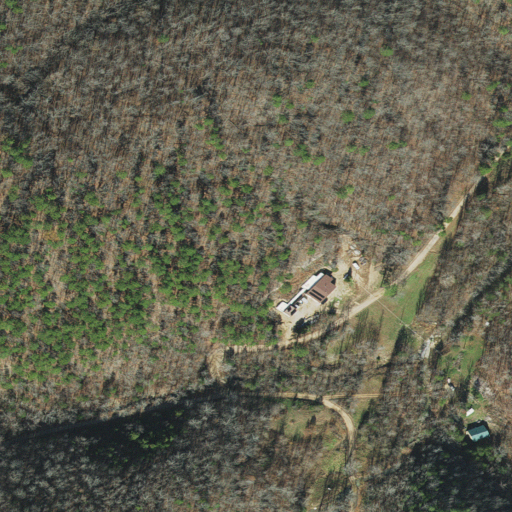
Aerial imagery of valley in Arkansas named Rough Hollow containing deciduous forest, open development, mixed forest, and medium intensity development